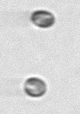
Label: Thalassiosira_sp_aff_mala